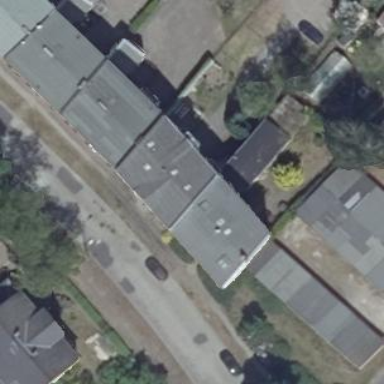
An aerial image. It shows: Residential building.